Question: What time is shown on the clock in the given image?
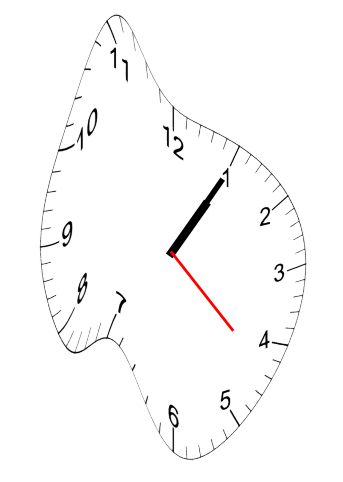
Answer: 01:05:22